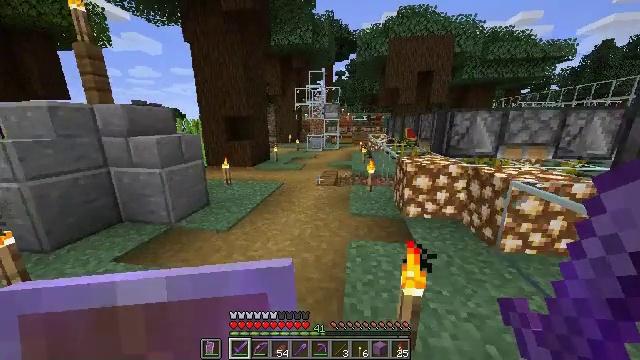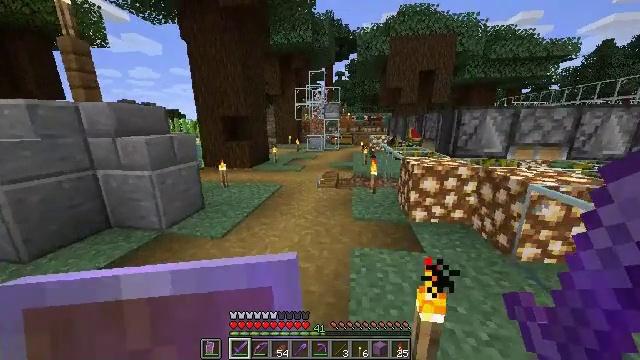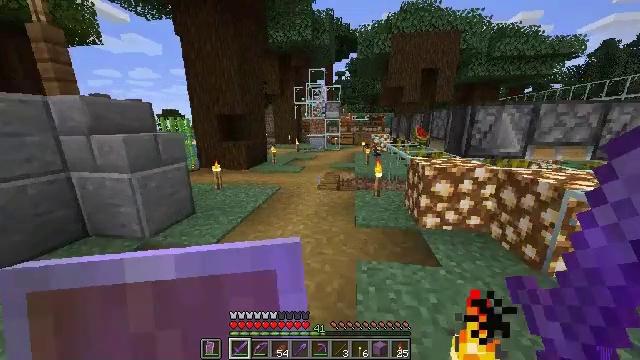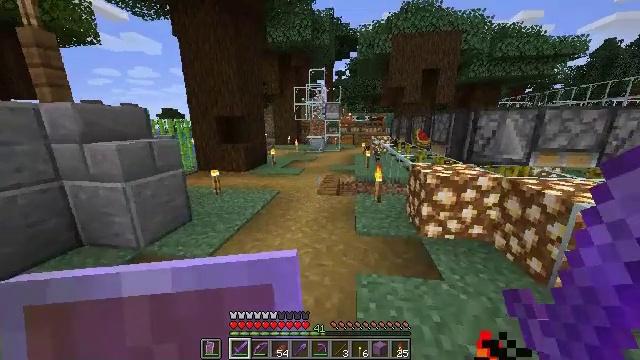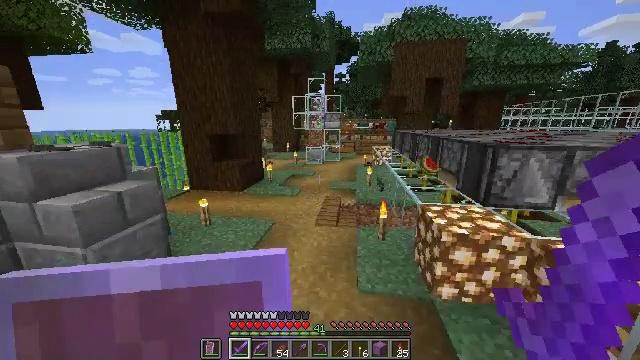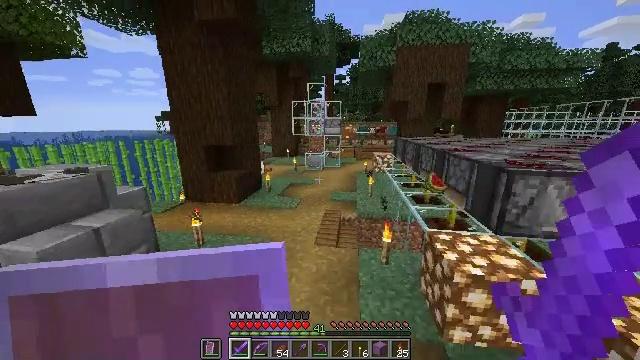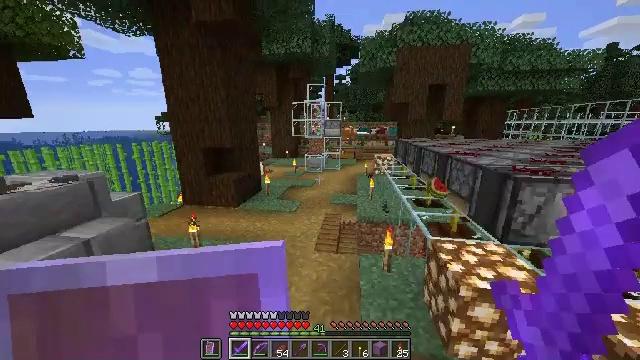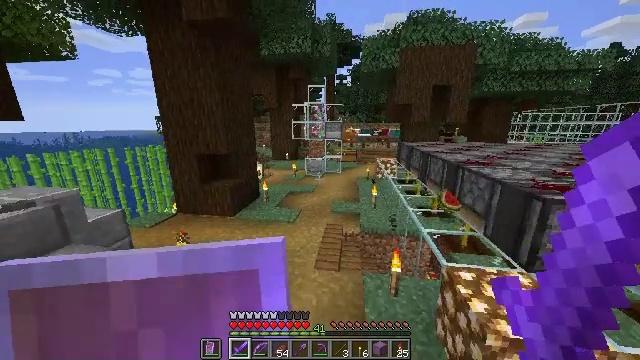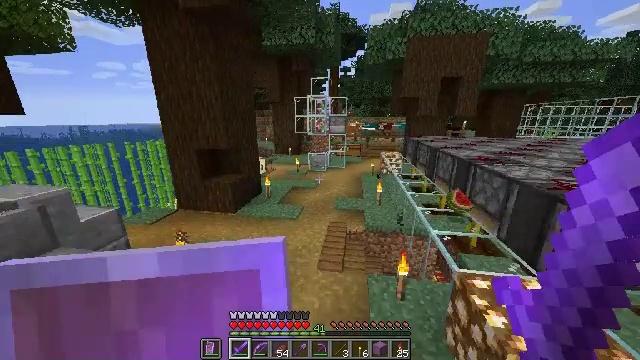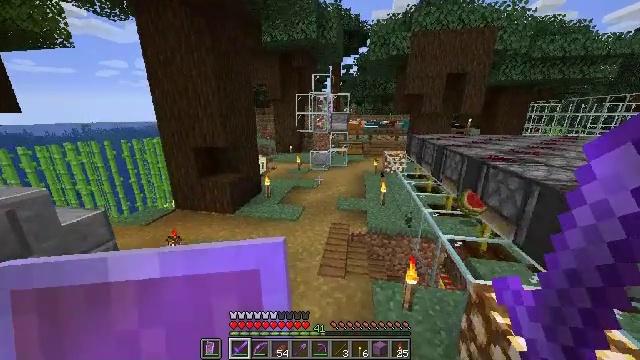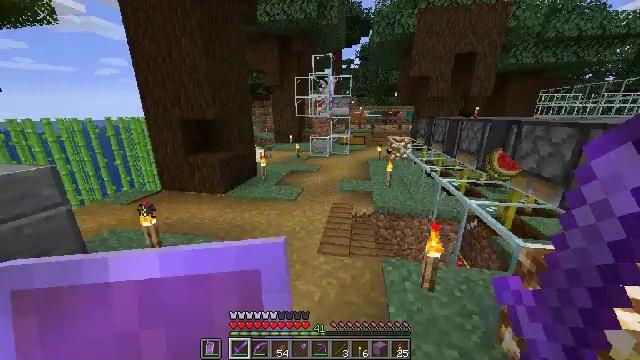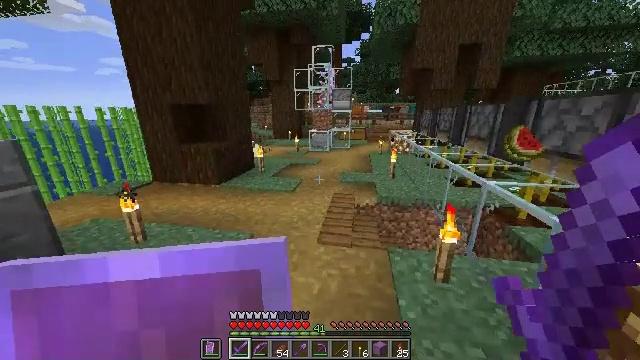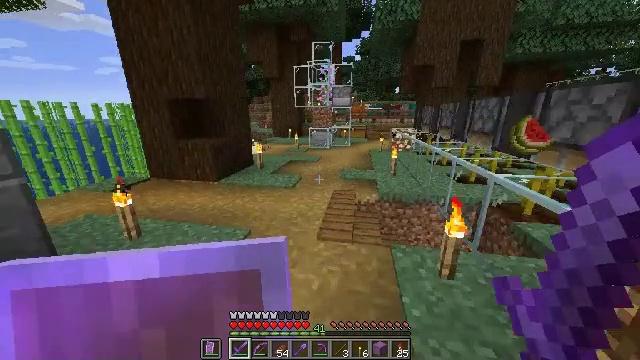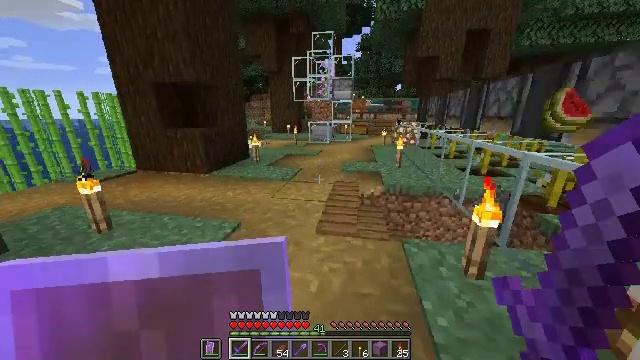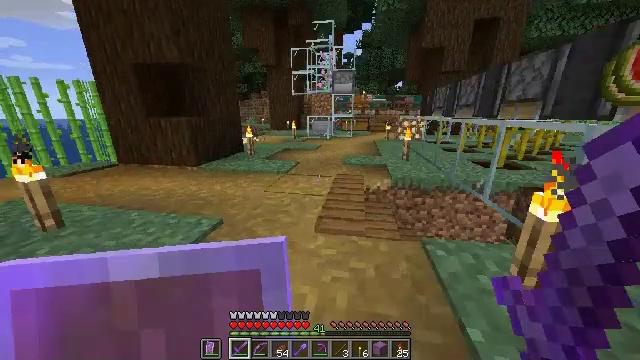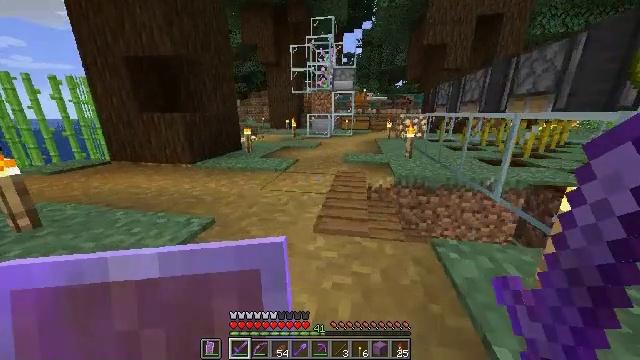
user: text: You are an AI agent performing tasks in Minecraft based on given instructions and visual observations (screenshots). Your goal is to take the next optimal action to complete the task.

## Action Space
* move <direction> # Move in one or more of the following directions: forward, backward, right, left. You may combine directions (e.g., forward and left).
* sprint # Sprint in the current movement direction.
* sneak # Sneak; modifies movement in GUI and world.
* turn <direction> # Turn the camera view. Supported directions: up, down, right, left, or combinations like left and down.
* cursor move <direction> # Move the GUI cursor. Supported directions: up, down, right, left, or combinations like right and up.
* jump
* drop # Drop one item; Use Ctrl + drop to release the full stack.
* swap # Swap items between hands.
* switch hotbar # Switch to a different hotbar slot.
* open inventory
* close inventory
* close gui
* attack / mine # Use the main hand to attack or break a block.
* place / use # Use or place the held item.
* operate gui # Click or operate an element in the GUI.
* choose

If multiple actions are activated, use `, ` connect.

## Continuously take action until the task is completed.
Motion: motion action
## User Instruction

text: Break the dandelion to obtain it.
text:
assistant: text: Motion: move forward, sprint
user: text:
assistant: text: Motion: move forward, sprint
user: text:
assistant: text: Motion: move forward, sprint, jump
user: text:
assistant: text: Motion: move forward, sprint, jump
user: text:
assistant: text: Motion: move forward, sprint, jump
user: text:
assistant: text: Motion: move forward, sprint
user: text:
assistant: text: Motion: move forward, sprint
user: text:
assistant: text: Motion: move forward, sprint, turn down
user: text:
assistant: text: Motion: move forward, sprint, jump
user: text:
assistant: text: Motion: move forward, sprint, jump
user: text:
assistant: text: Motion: move forward, sprint, jump
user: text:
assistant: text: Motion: move forward, sprint
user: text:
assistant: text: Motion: move forward, sprint
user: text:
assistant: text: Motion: move forward, sprint
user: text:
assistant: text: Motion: move forward, sprint
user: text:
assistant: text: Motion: move forward, sprint
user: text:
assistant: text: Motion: move forward, sprint
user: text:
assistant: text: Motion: move forward, sprint, jump
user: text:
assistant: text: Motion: move forward, sprint, jump
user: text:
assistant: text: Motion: move forward, sprint, jump
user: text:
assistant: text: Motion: move forward, sprint, jump
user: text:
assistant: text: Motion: move forward, sprint, jump
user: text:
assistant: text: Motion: move forward, sprint, jump
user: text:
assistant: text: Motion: move forward, sprint, turn right, jump
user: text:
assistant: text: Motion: move forward, sprint, turn right and down
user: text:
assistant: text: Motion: move forward, sprint, turn right
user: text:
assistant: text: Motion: turn right and down
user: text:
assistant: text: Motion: turn right and down
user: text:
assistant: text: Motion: turn right
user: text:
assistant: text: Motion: turn right